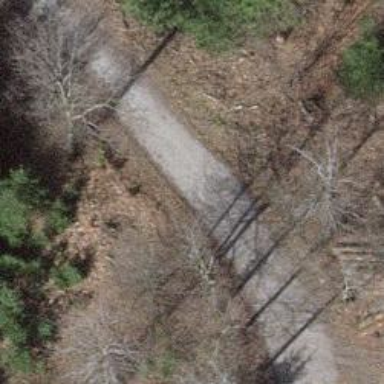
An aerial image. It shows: Unpaved track with grade2 track type.